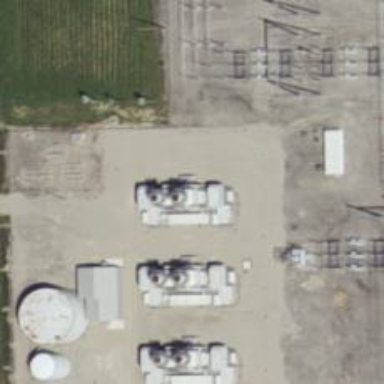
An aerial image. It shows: Gas turbine power generator.